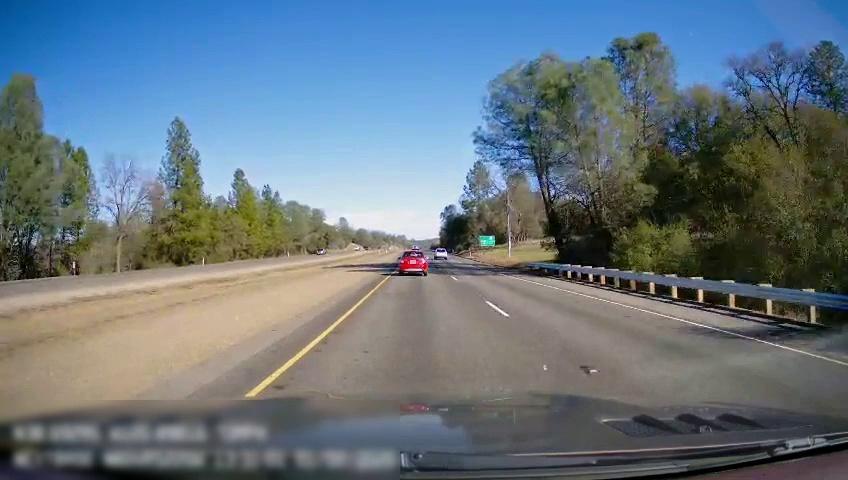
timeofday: Day
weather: Sunny
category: Drivable Space
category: Drivable Space
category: Vehicles | Car
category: Vehicles | SUV
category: Lanes | Current Lane
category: Lanes | Current Lane
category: Lanes | Alternate Lane
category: Traffic | Signs